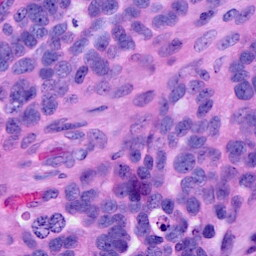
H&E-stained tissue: Ovarian